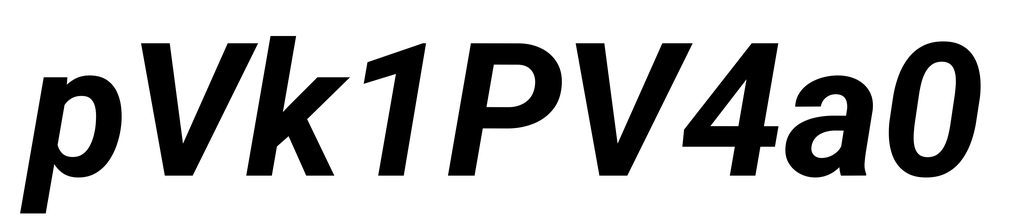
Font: Roboto-Italic_Bold_Italic